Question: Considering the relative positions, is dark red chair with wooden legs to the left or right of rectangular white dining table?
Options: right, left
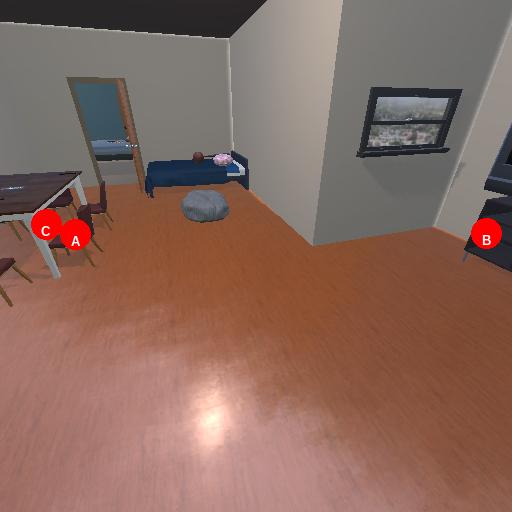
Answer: right